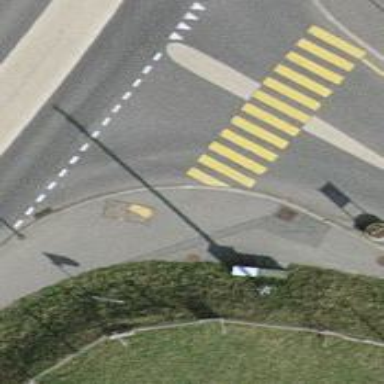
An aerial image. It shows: Kerb serving as barrier.